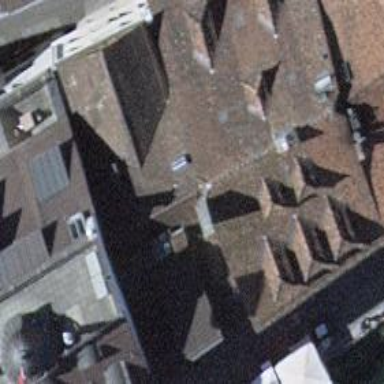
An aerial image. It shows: White apartment building with gabled row roof made of maroon roof tiles.